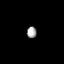
Tissue: lung
Cell type: Myeloid cells
Senescence score: 0.6369
Nuclear area (px): 109
Mean DAPI intensity: 163.67